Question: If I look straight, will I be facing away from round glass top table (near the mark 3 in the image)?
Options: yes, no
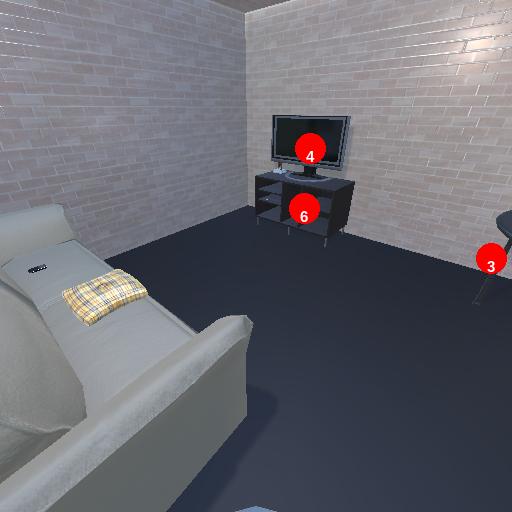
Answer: yes